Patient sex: M
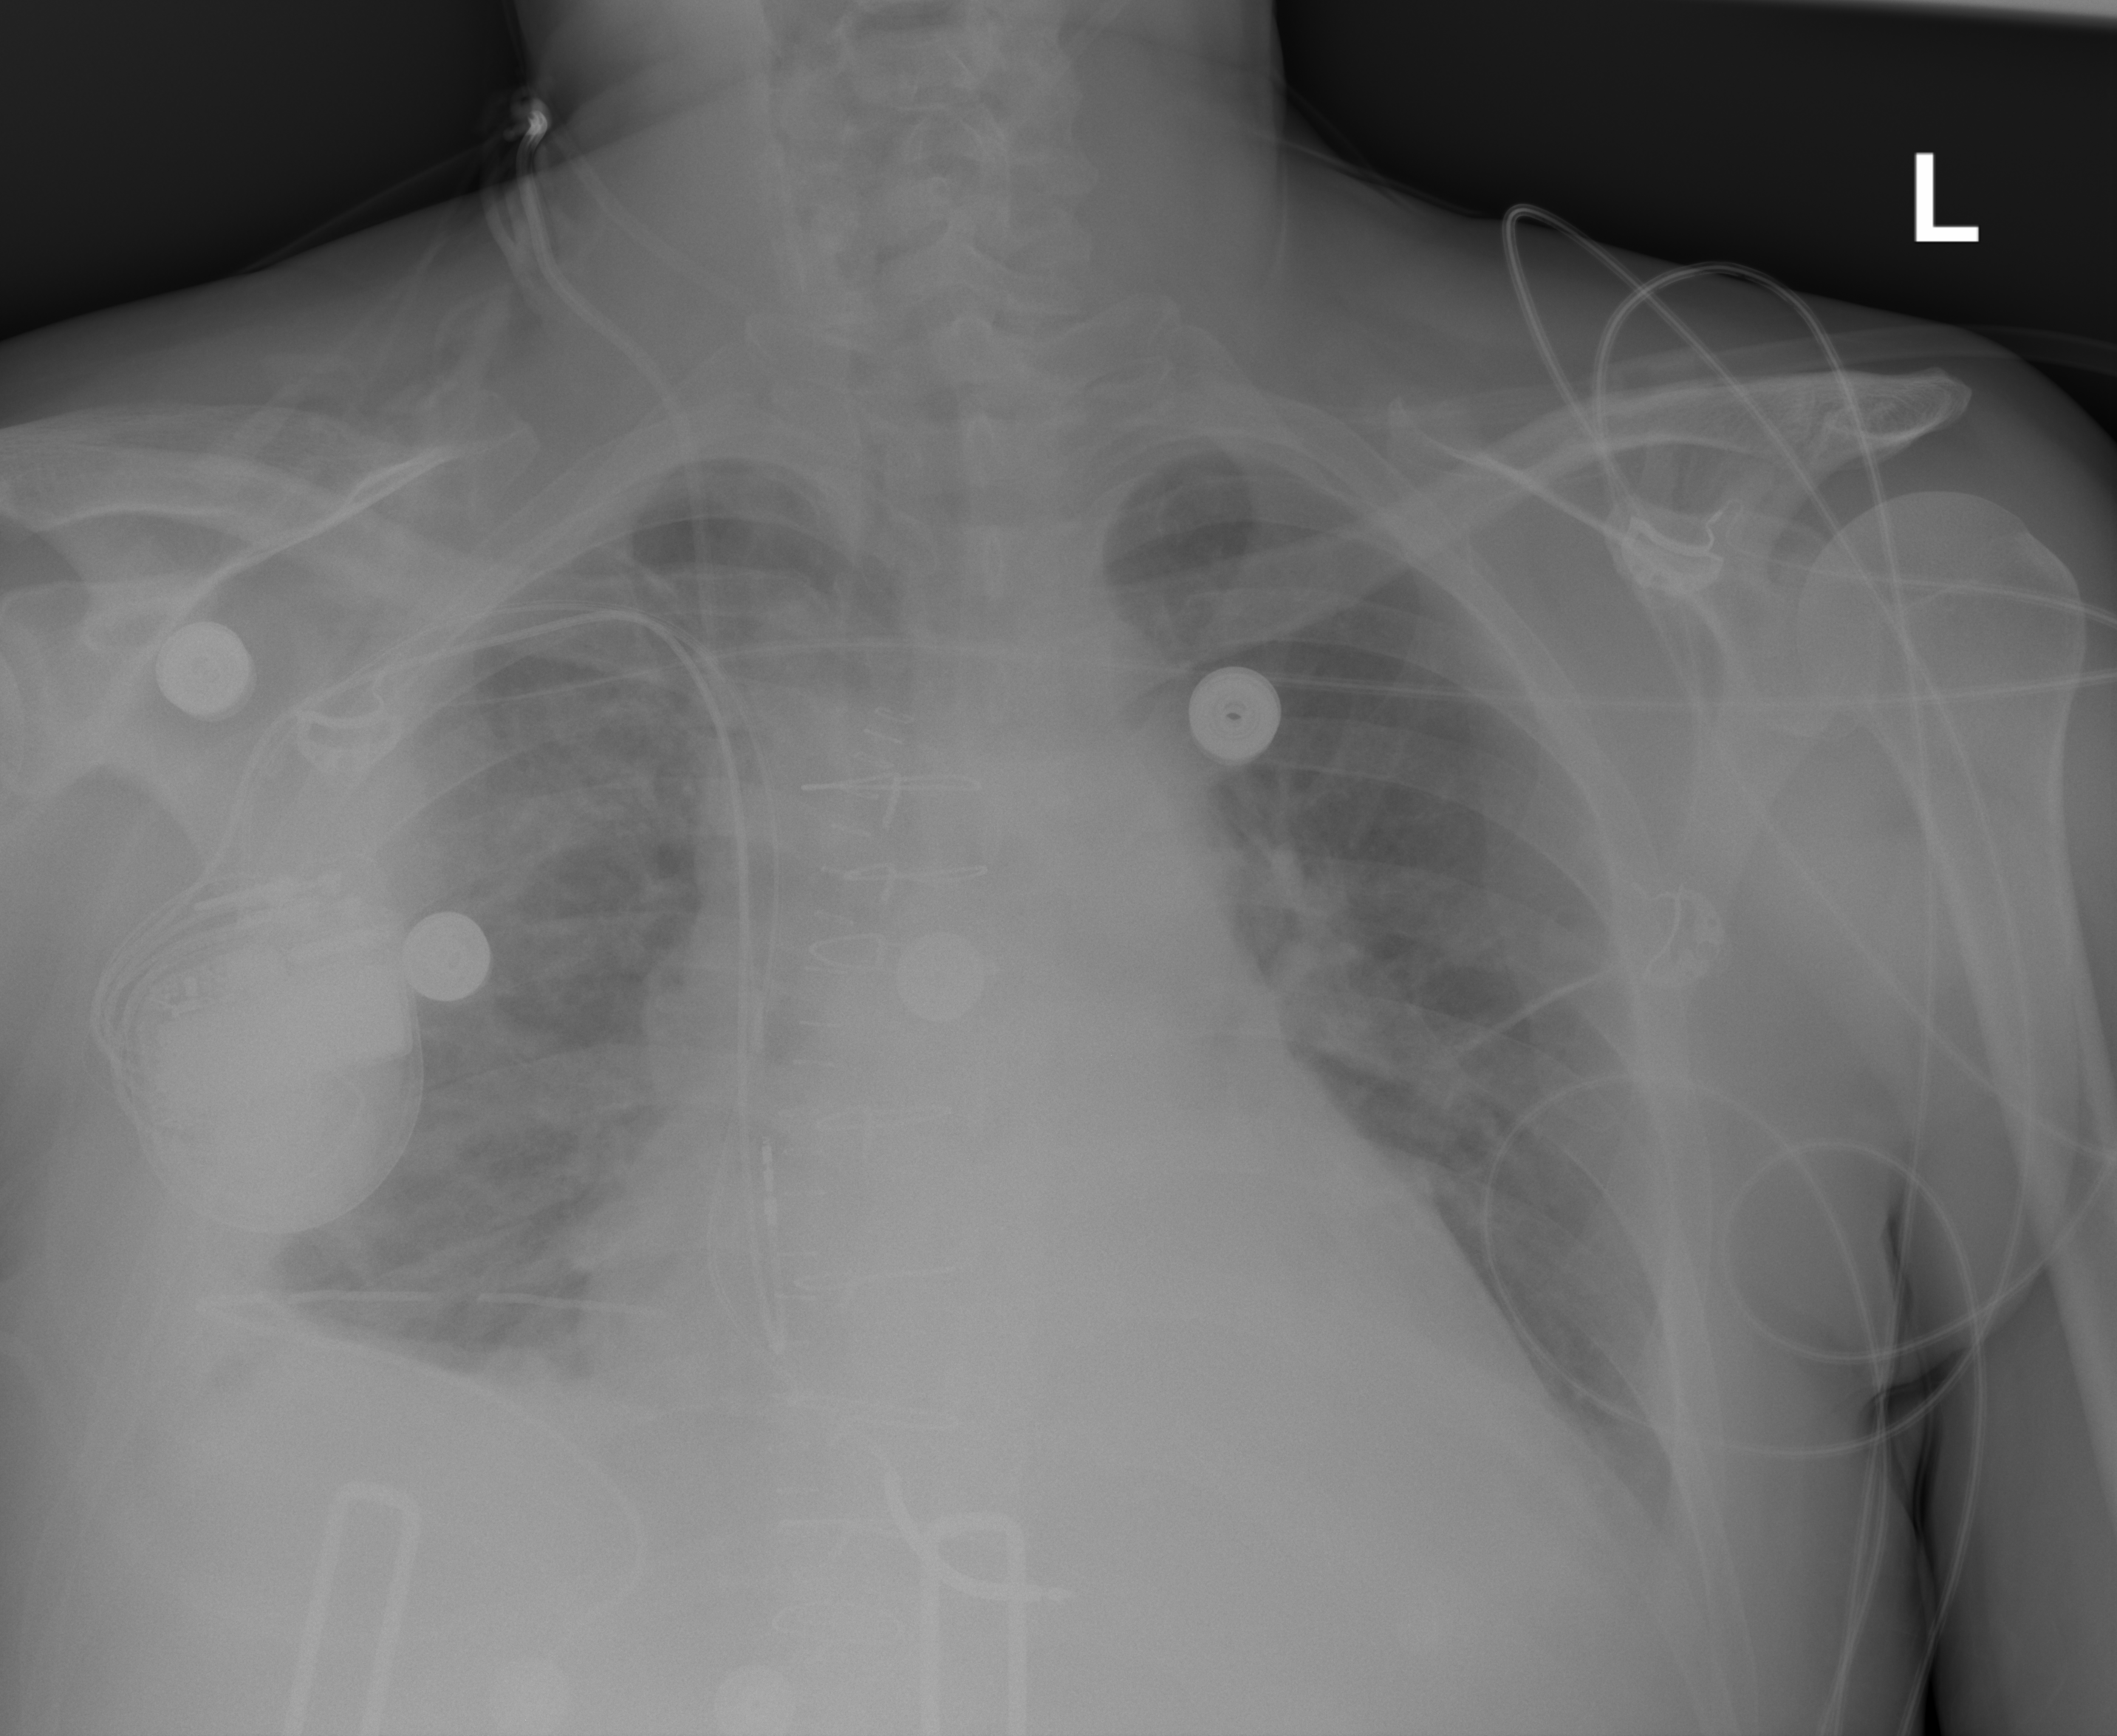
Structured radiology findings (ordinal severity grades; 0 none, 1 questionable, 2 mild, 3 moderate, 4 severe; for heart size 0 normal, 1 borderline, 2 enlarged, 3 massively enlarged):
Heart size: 1
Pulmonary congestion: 2
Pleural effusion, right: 2
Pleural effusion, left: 0
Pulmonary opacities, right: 2
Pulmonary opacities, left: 2
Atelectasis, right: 2
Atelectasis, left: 2